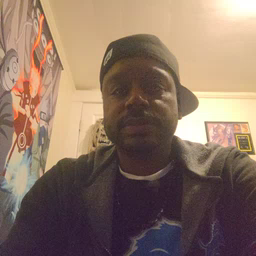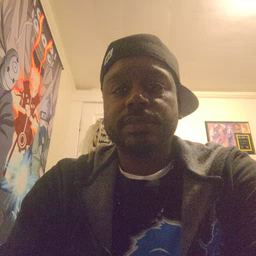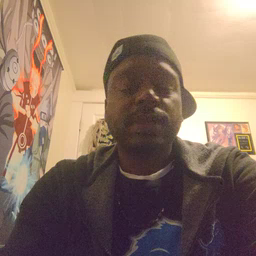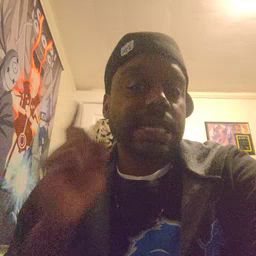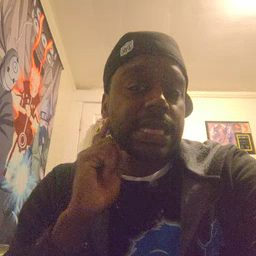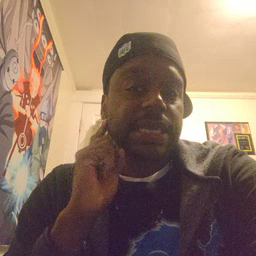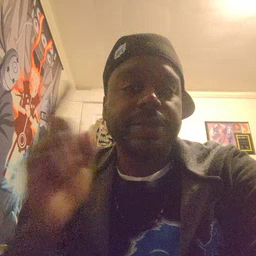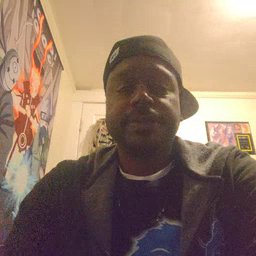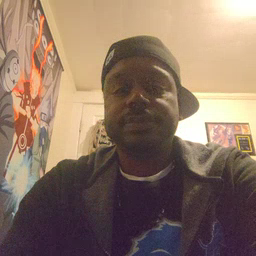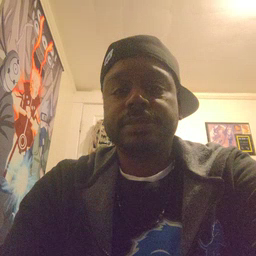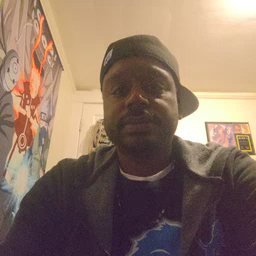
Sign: hear